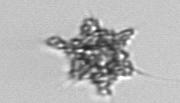
Label: Dictyocha